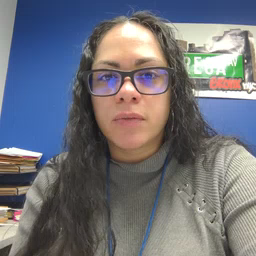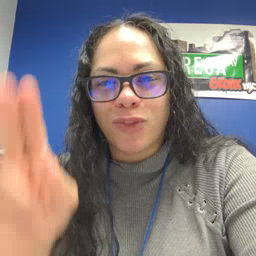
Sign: uncle